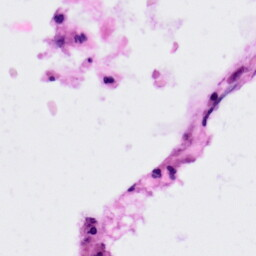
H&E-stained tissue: Colon